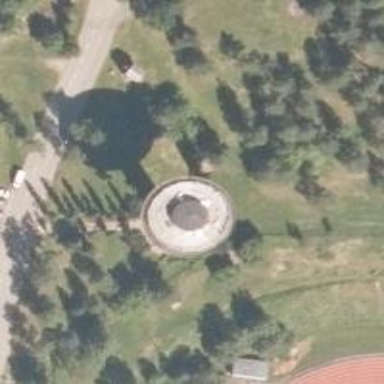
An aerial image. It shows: Historic memorial.